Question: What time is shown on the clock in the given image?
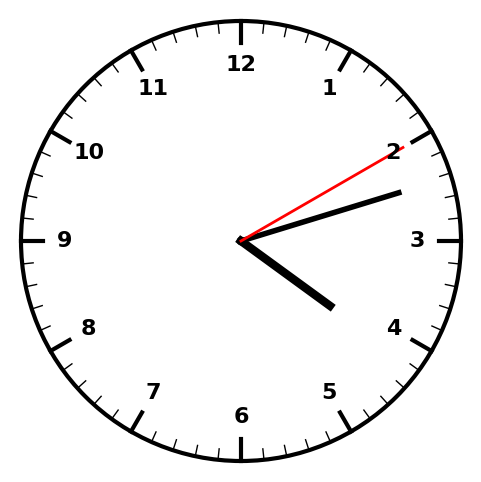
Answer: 04:12:10